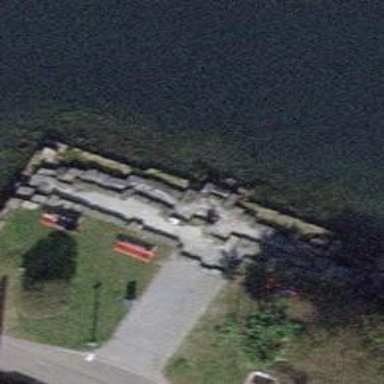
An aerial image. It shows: Red bench.